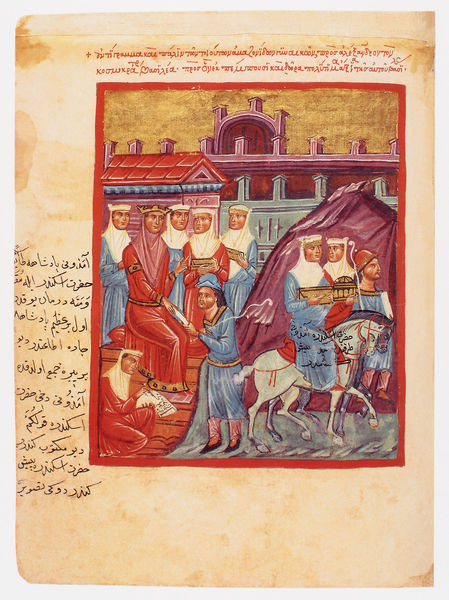
Titel: Der griechische Alexanderroman
Institution: Venedig, Hellenic Institute Codex Gr. 5
Schlagwörter: blau, gruppe, menschen, bunt, männer, türkis, weiss, gebäude, rot, bild, kirche, gold, krone, pferd, farbig, japan, schrift, könig, buch, kloster, asien, text, herrscher, arabisch, reichtum, bote, kästchen, musikant, zelt, buchmalerei, miniatu, miniarur, könige#